Question: I have an owner drawn header of a ListView control. If the header is not owner drawn we have a nice hover effect when mouse is on one of the header's columns. After I made header columns owner drawn I have to take care of the hover effect myself.
In order to catch it I monitor 'WM_MOUSEMOVE' message within header window and when I get this message I redraw the column of a header with changed background first and on top of that I draw text and other necessary graphics. There is just one but... The font of a text becomes .
You can see it below. First header is mine, and second header is from Windows explorer with hover effect on Date modified column.

Why does the font suddenly becomes bold?
Is this the right way to implement hover effect? Maybe I missed some Header specific notification?
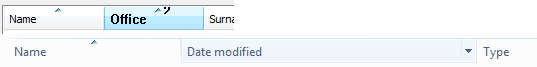
Answer: In owner draw mode you have to take care of everything including fonts. Don't assume you know what the current DC font is. If you want a specific font you need to select one into the DC before drawing text.